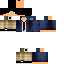
A male human skin with medium skin, wearing brown long hair dressed in a blue suit and brown pants, featuring a closed mouth.